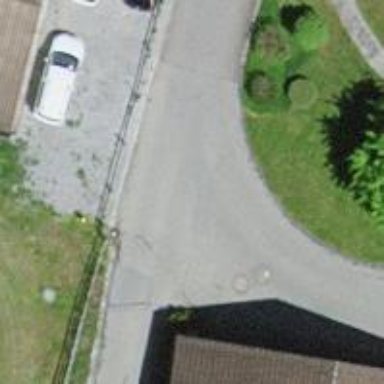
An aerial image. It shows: Paved residential road.